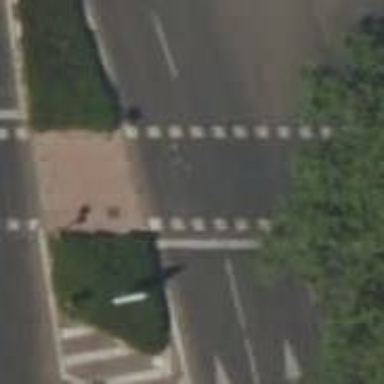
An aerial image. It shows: Crossing with traffic signals.